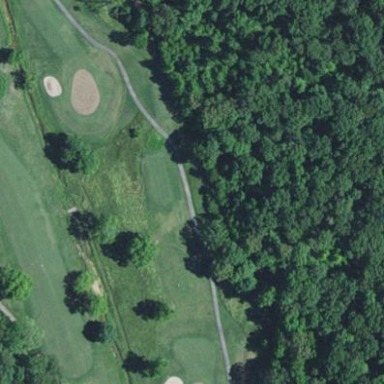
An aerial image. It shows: Rough grassy area used for golf.